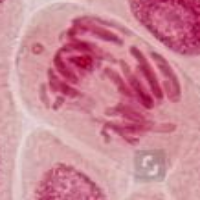
Label: anaphase